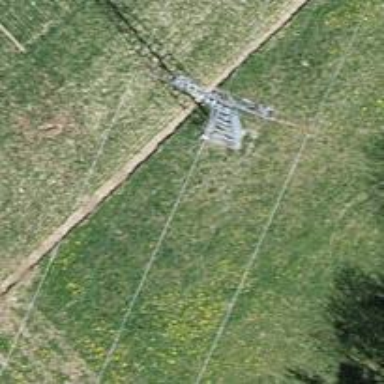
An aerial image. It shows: Power tower.